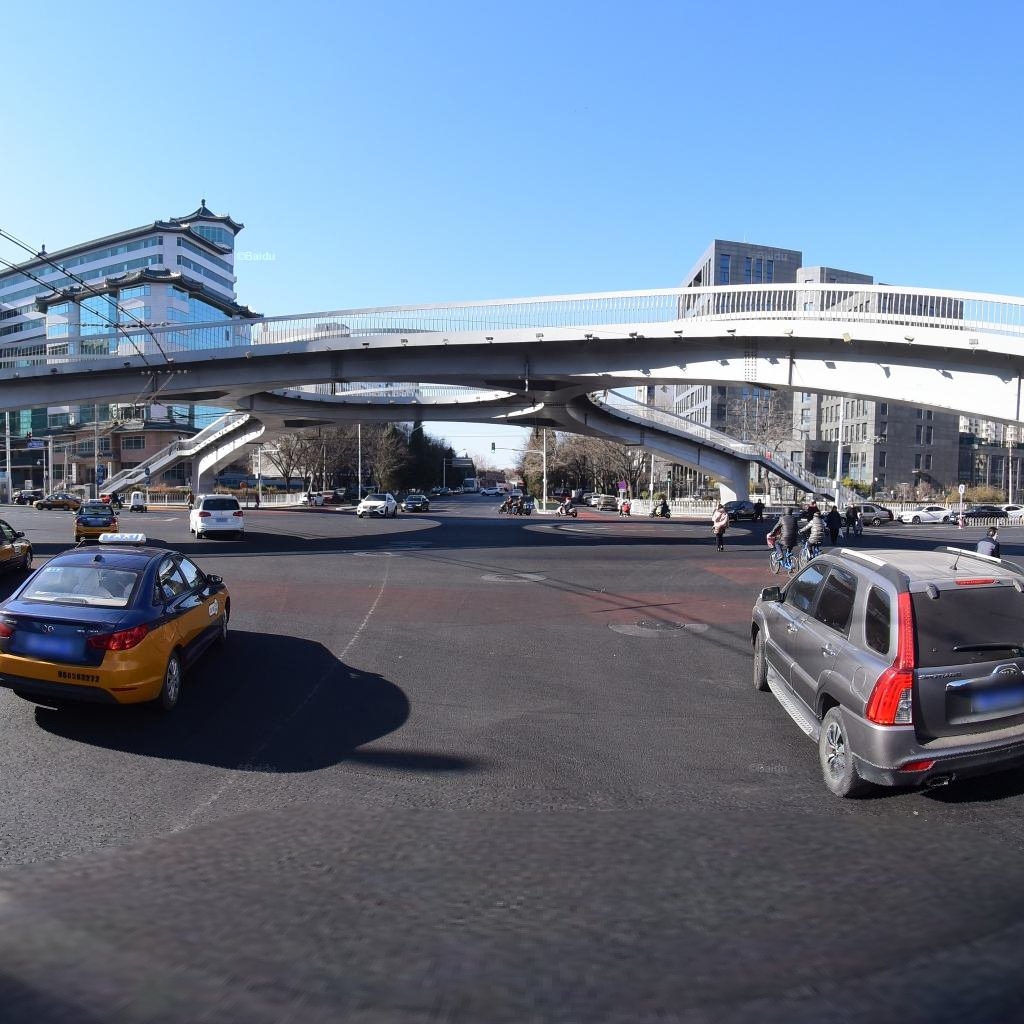
Region: Dongcheng
Road damage annotations: transverse crack, manhole cover, manhole cover, manhole cover, transverse crack